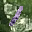
Label: 1